Field crop: maize
Growth stage: 2
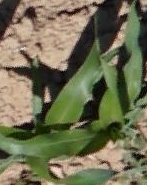
Species: maize